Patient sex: M
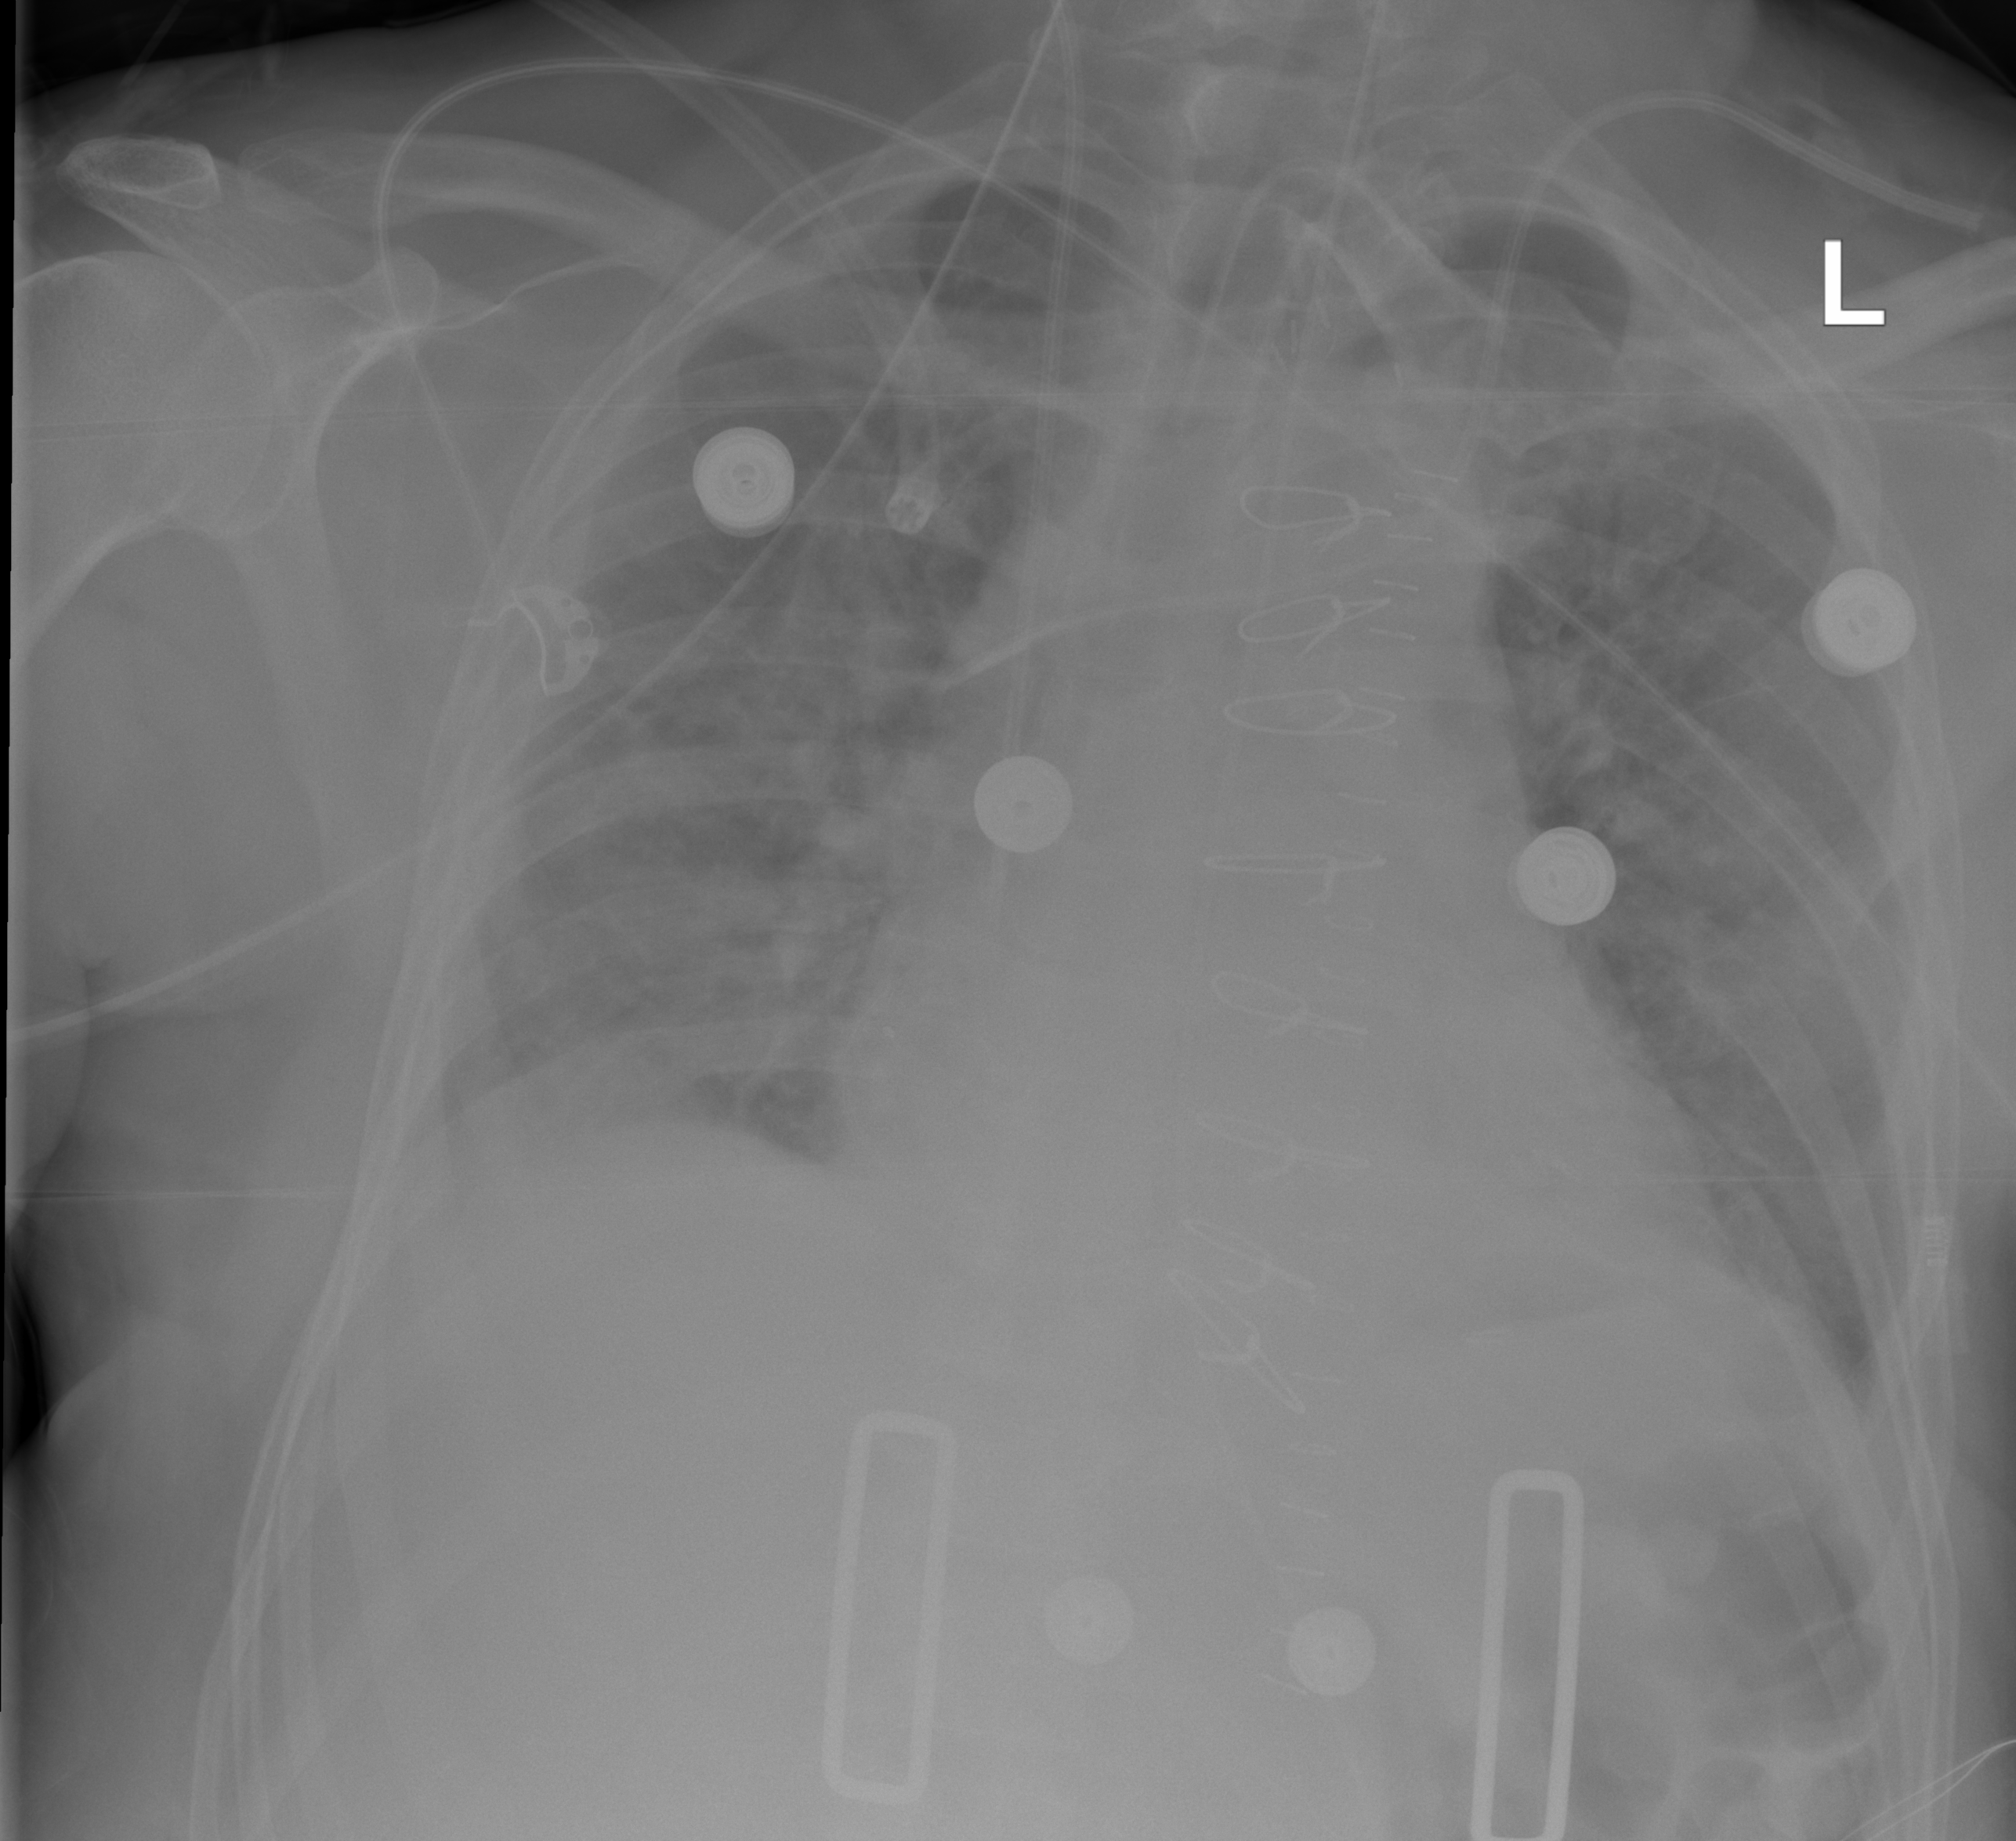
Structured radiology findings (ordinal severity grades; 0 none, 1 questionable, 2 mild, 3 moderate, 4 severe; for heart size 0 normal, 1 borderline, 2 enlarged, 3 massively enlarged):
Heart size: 1
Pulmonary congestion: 2
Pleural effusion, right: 2
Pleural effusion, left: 2
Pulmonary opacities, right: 0
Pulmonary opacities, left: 0
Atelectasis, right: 0
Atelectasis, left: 0